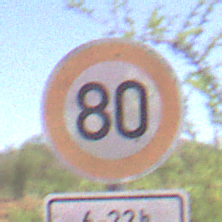
Verkehrszeichen: Geschwindigkeit80
Zusatzzeichen unten: ZeitangabenMitBeschraenkungAufWochentage4
Umgebung: Outdoor, RoadRail
Tageszeit: Midday
Wetter: Clear
Licht: Natural
Jahreszeit: NotSpecified
Kontrast: HighContrast